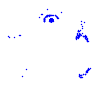
Particle: electron